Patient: sex M, age 70
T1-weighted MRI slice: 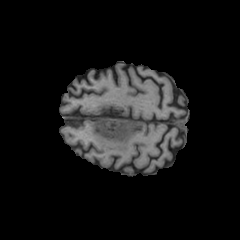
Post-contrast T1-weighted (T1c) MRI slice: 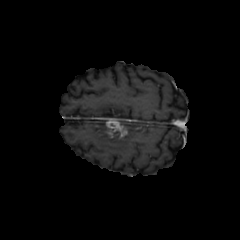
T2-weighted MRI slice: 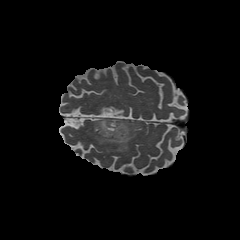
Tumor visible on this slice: yes
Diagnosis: Glioblastoma, IDH-wildtype
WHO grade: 4